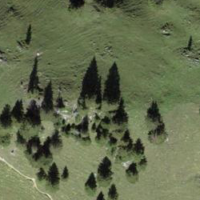
EUNIS habitat code: 23
Species observed at this site:
Neotinea ustulata